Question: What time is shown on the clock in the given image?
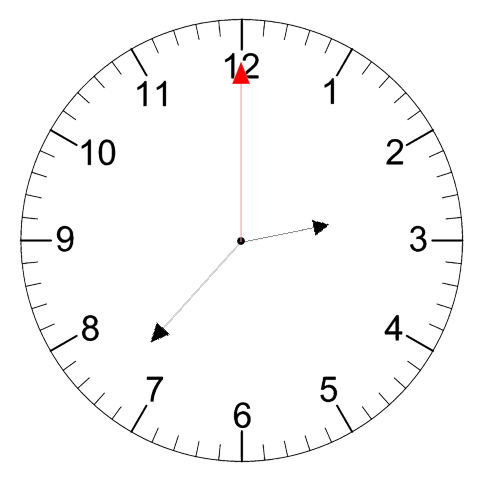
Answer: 02:37:00